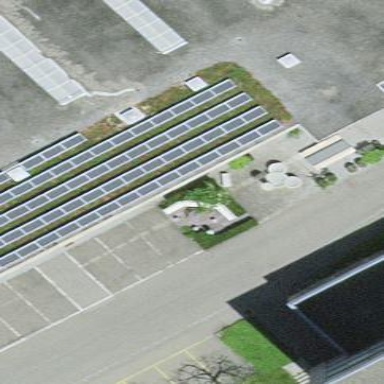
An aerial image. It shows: Small solar photovoltaic panel used as generator to produce electricity.